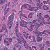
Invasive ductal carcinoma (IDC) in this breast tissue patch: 1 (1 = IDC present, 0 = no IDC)